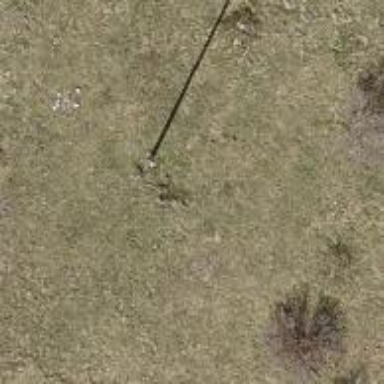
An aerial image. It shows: Power pole.